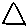
Label: triangle